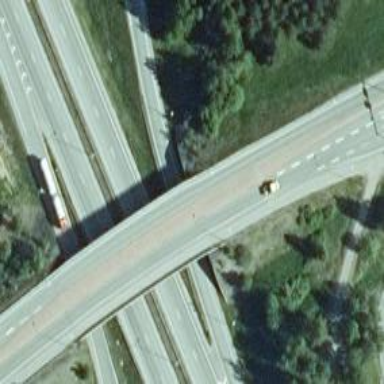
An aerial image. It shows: Asphalt trunk link road.